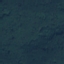
Land use / land cover class: Forest